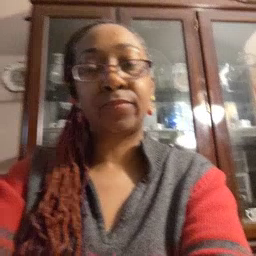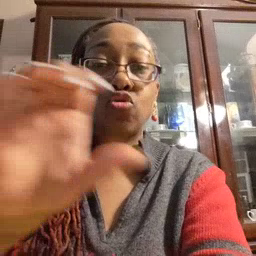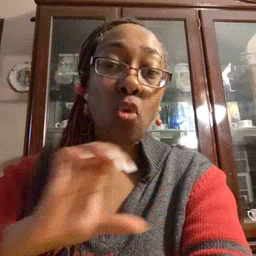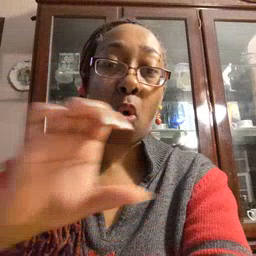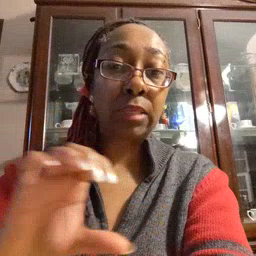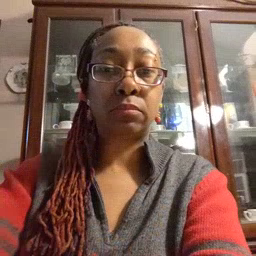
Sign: chocolate